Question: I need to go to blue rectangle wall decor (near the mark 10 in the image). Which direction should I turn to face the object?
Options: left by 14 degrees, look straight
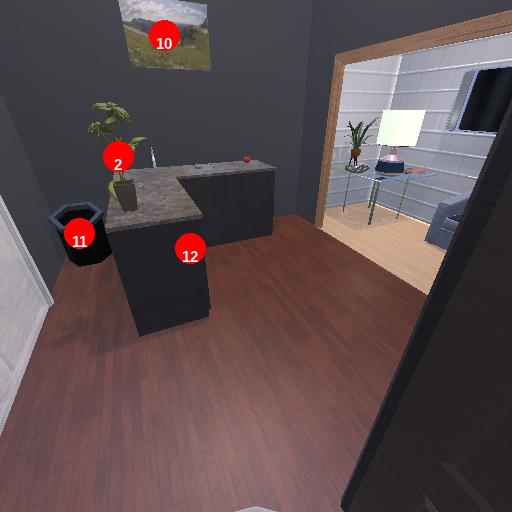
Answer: left by 14 degrees